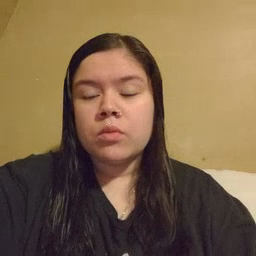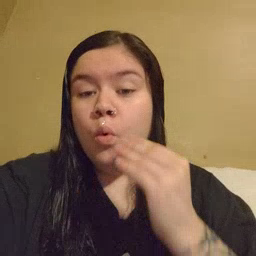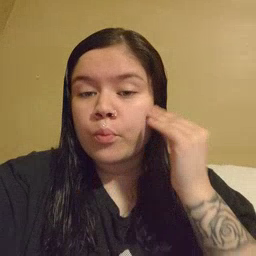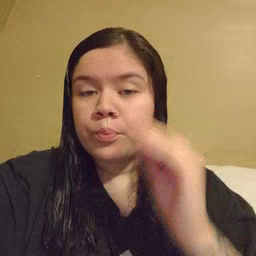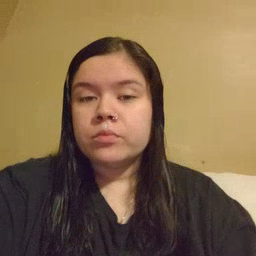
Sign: home